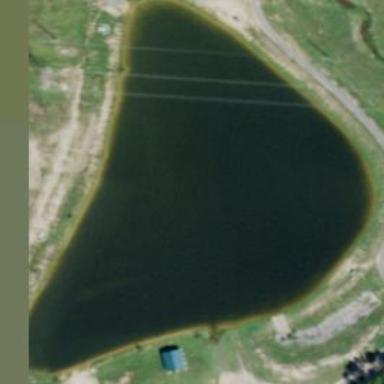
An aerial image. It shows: Serene lake.